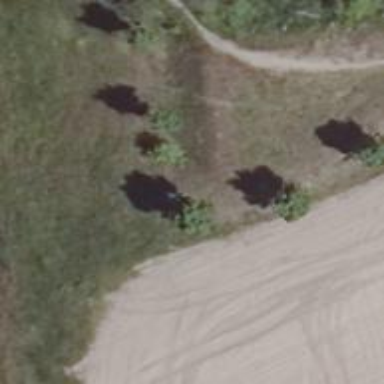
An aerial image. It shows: Row of trees in natural setting.